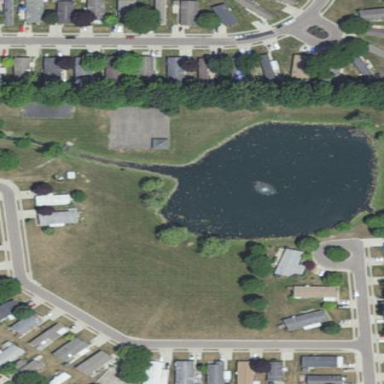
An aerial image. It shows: Picturesque pond located within basin area.